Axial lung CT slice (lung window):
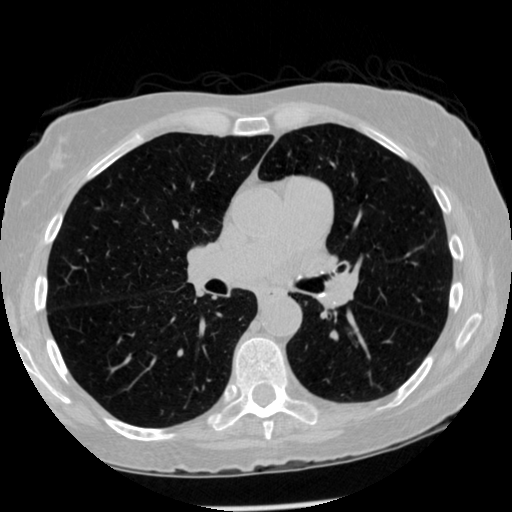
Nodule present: no